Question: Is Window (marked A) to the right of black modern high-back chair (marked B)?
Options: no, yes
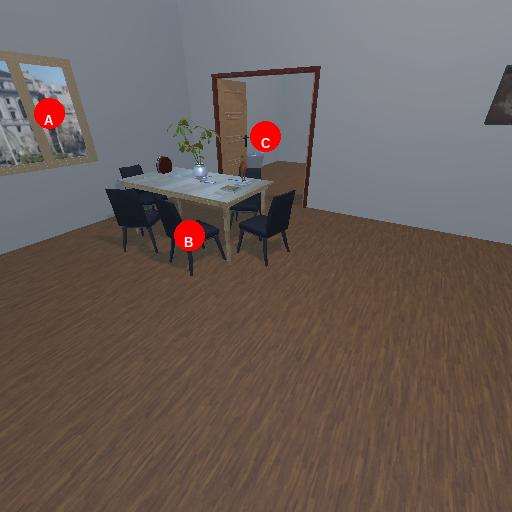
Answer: no